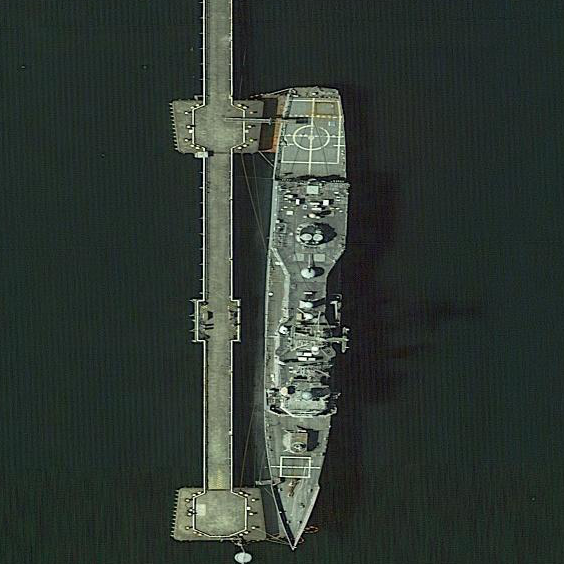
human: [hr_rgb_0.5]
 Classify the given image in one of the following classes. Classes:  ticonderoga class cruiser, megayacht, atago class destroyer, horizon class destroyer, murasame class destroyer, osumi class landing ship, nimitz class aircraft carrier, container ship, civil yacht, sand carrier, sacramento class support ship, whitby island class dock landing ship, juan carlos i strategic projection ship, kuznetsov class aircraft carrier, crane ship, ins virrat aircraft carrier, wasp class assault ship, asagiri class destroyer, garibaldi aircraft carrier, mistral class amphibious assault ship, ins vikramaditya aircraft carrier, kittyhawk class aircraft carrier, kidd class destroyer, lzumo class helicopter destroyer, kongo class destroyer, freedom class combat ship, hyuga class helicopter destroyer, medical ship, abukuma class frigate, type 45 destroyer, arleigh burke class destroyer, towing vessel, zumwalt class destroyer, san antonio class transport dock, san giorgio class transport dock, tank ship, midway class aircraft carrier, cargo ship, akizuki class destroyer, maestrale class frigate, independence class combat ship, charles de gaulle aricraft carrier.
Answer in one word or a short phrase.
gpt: Ticonderoga class cruiser